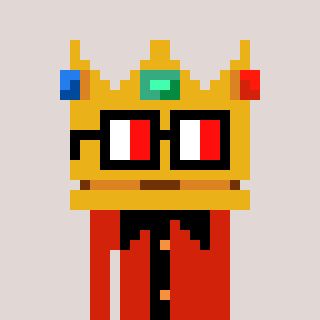
a pixel art character with square glasses with black frames and red eyes, a crown-shaped head and a red-colored body on a warm background